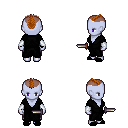
a pixel art fantasy rpg character, female body template, dark elf, purple skin, gray robe, metal pants, brunette short mohawk hairstyle, white cloth bracers, black slippers, dagger, four views (front, back, left, right), 2x2 character sprite sheet, small pixel art, hard edges, no anti-aliasing